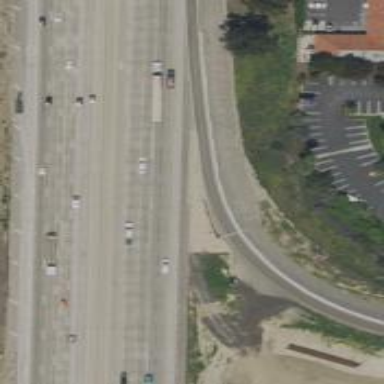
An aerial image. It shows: Motorway.